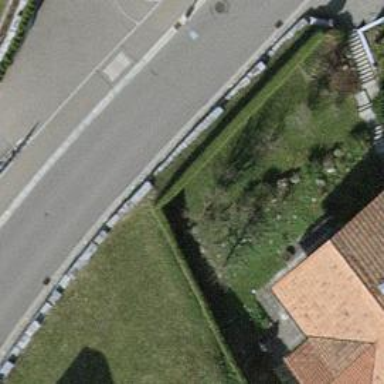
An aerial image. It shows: Hedge acting as barrier.